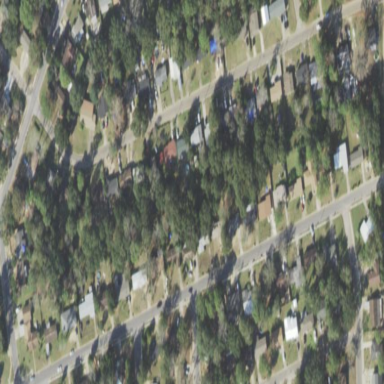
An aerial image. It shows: Residential area composed of single-family homes.